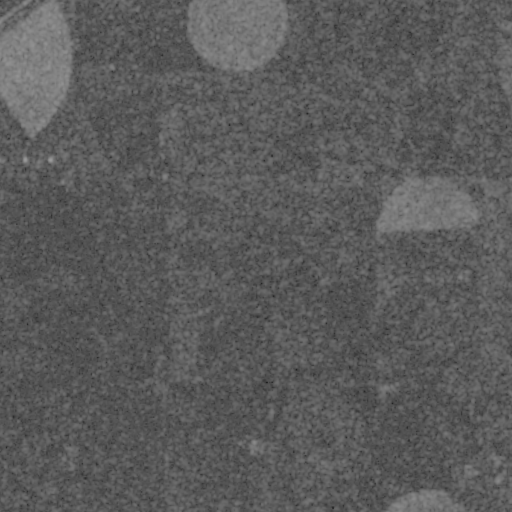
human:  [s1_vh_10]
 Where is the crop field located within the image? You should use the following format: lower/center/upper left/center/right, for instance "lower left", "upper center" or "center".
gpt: The crop field is located in the upper right of the image.
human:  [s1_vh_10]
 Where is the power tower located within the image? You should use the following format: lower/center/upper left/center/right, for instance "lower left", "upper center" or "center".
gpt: The power tower is located in the upper left of the image.
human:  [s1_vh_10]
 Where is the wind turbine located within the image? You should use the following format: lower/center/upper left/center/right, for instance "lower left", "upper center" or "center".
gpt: The wind turbine is located in the upper left of the image.
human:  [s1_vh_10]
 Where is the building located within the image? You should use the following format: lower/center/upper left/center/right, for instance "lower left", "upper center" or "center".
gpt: The building is located in the lower right of the image.
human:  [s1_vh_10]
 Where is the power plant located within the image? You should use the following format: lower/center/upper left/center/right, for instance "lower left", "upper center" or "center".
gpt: There is no power plant in the image.

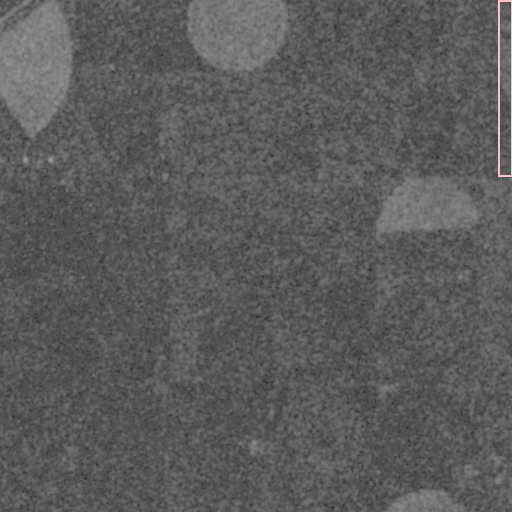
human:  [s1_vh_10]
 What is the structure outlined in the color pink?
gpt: The structure outlined in pink is a crop field.
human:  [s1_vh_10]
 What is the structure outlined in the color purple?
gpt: There is no purple outline.